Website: home-depot
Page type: review-order
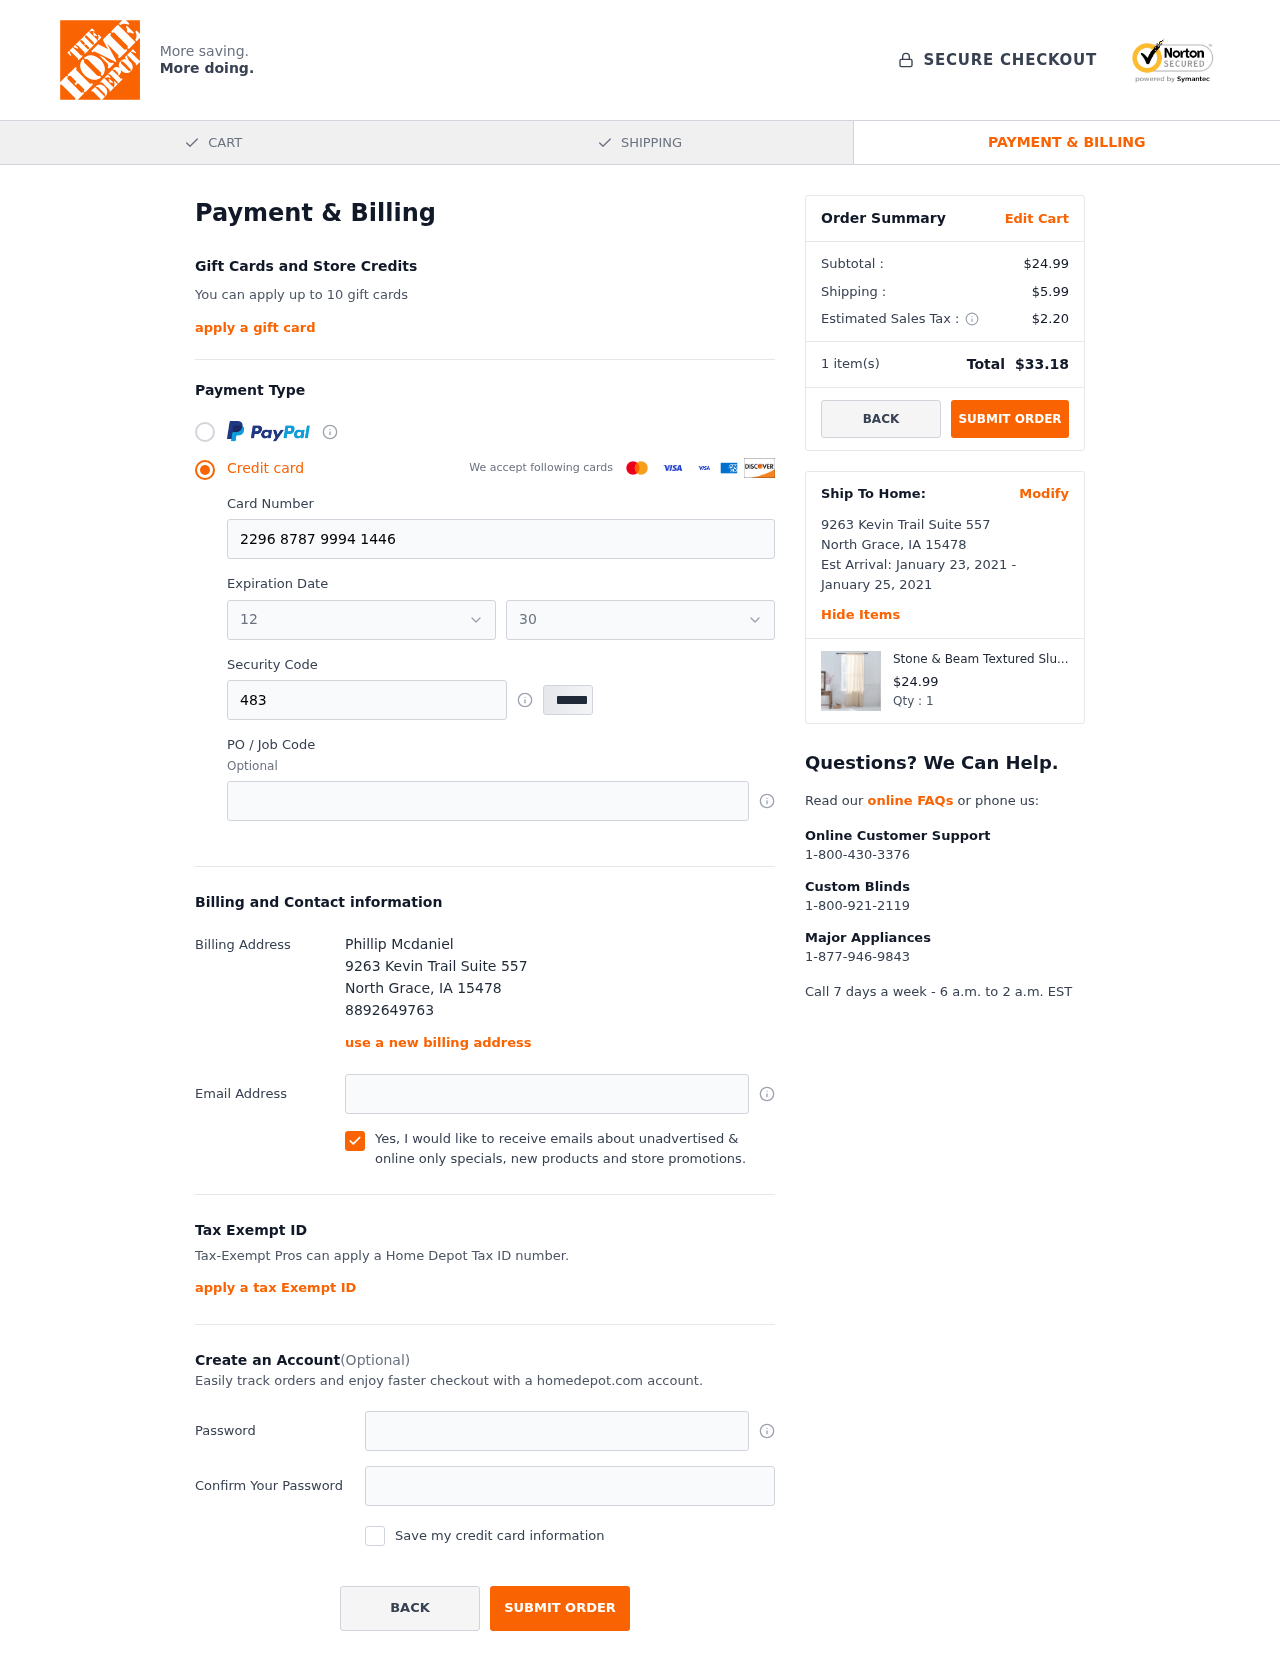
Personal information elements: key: PII_CARD_EXPIRY_MONTH
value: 12
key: PII_CARD_EXPIRY_YEAR
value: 30
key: PII_CITY
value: North Grace
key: PII_FULLNAME
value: Phillip Mcdaniel
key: PII_PHONE
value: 8892649763
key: PII_POSTCODE
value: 15478
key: PII_STATE_ABBR
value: IA
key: PII_STREET
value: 9263 Kevin Trail Suite 557
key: PII_CARD_NUMBER
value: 2296 8787 9994 1446
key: PII_CARD_CVV
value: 483
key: PII_EMAIL
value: phillip.mcdaniel@yahoo.com
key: PII_STREET2
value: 9263 Kevin Trail Suite 557
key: PII_POSTCODE2
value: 15478
Product elements: key: PRODUCT1_NAME
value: Stone & Beam Textured Slub Cotton Curtain Panel
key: PRODUCT1_PRICE
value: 24.99
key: PRODUCT1_QUANTITY
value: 1
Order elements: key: ORDER_SUBTOTAL
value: $24.99
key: ORDER_SHIPPING_COST
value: $5.99
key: ORDER_TAX
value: $2.20
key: ORDER_NUM_ITEMS
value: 1
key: ORDER_TOTAL
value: $33.18
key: ORDER_SHIPPING_DATE
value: January 23, 2021
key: ORDER_DELIVERY_DATE
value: January 25, 2021